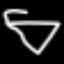
Label: diamond